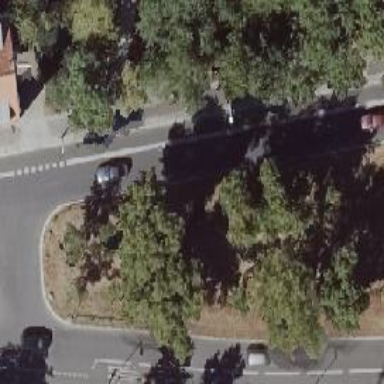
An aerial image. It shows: Leafless deciduous tree in avenue.